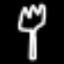
Label: fork